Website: walmart
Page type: customer-info-address
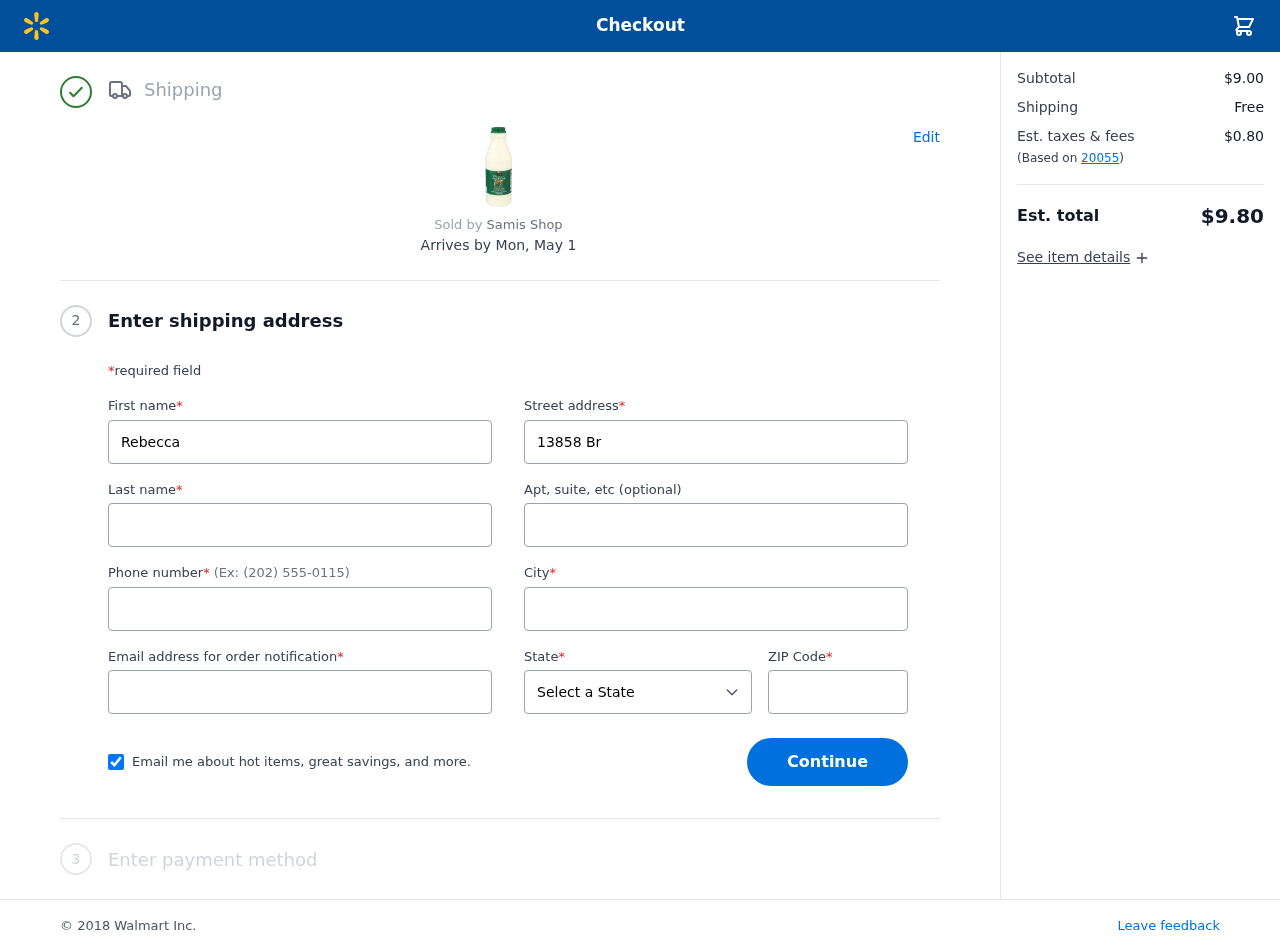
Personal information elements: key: PII_CITY
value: New Matthew
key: PII_EMAIL
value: rebecca_diaz@yahoo.com
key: PII_FIRSTNAME
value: Rebecca
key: PII_LASTNAME
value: Diaz
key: PII_PHONE
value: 2576704471
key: PII_POSTCODE
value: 20055
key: PII_STATE
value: Nevada
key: PII_STREET
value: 13858 Brandt Village Apt. 257
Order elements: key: ORDER_DELIVERY_DATE
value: Mon, May 1
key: ORDER_SUBTOTAL
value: $9.00
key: ORDER_SHIPPING_COST
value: Free
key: ORDER_TAX
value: $0.80
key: ORDER_TOTAL
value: $9.80